Question: This is my first attempt with d3.js and I am having small problem with the d3-tip function. A picture is worth a thousand words so here is my issue.

d3-tips were working fine until I put my graph inside of a modal. I have tried css z-index as part of the d3-tip style:
'''
.d3-tip {
line-height: 1;
font-weight: bold;
padding: 12px;
background: rgba(0, 0, 0, 0.8);
color: #fff;
border-radius: 2px;
z-index: 1;
}
'''
This didn't have any effect and in my limited css knowledge I think that the z-index is still using my main body as the relational key.
Here is my 'var tip' setup:
'''
var tip = d3.tip()
.attr('class', 'd3-tip')
.offset([-10, 0])
.html(function(d) {
return "<strong>Date:</strong> <span style='color:red'>" + d.date + "</span></br><strong>Time:</strong> <span style='color:red'>" + d.time + "</span>
</br><strong>Around:</strong> <span style='color:red'>" + d.timeGroup + "</span>";
});
'''
Here is my modal:
'''
<div id="modal-barGraph" class="modal flex-child fade" role='dialog'>
<div class="modal-dialog">
<button class="close white" aria-hidden='' data-dismiss="modal" type="button">X</button>
<div id="barGraph" ></div>
</div>
</div>
'''
I have also tried following the suggestions on this <URL>.
Is there any way to bring the tip to front with my current setup? Thanks!
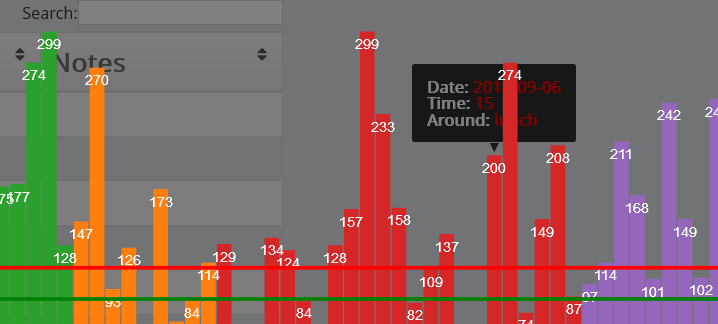
Answer: Change the current 'css' 'z-index' to 'z-index: 10000'
The 'modal' has a value greater than 1 (the default is 1050) , therefore you wouldn't see it with the current 'css'.